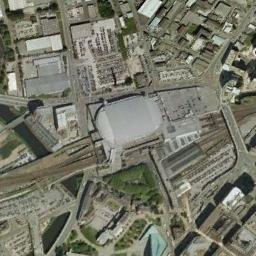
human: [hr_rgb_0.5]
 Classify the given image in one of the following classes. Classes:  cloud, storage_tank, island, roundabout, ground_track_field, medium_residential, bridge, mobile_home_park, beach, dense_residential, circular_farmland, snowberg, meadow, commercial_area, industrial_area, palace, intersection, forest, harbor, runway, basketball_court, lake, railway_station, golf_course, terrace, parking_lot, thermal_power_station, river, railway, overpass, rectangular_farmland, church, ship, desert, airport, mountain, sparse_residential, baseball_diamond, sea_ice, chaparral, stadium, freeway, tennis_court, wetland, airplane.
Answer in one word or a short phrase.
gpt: railway_station